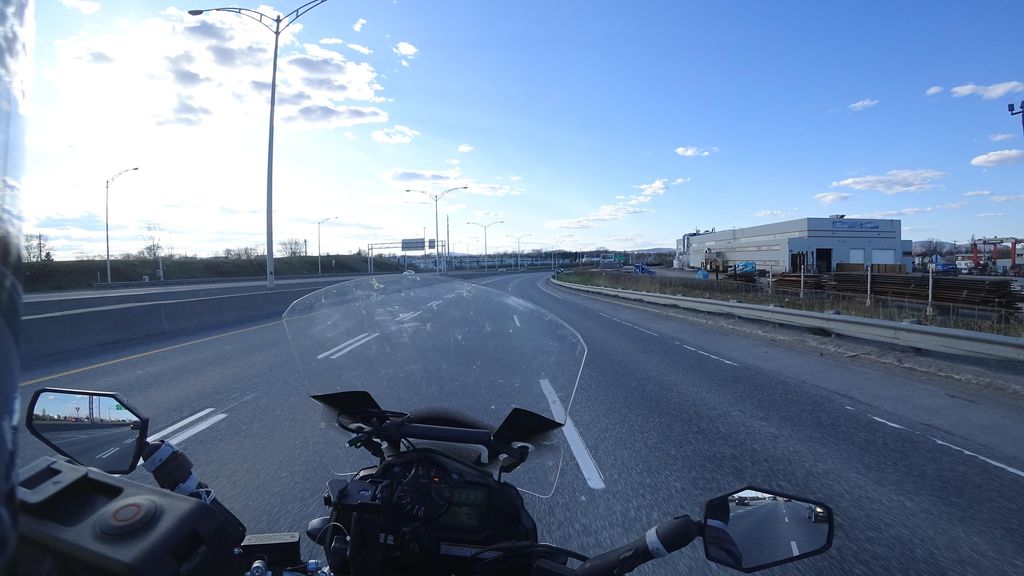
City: quebec_city